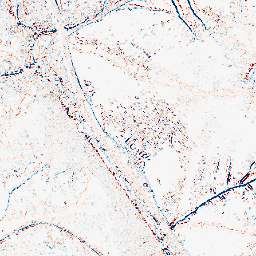
Category: edge_preserving
Decomposition family: median
Decomposition parameters: size: 3
Upsampling method: linear_exact
Upsampling parameters: scale: 8
Upsampling scale: 8